Question: Directions: Key of the dictionary should be word and value should be the number of times that word has appeared in the paragraph, sort the dictionary in descending order. Only display words that have 4 or more letters in them.
'''
text = """The goal is to turn data into information and information into insight .
You can have data without information but you cannot have information without data ."""
'''
I've been working on this problem but can't seem to only display words that have 4 or more letters in them. Any help would be greatly appreciated, thank you.
Output is supposed to

This is what I've done so far
'''
# clean up string 'text'
for char in '-.,
':
text=text.replace(char,' ')
text = text.lower()
words_list = text.split(' ')
#define dictionary
words_dict = {}
#Count number of times each word comes up in list of words (in dictionary)
for word in words_list:
if word not in words_dict:
words_dict[word] = 0
words_dict[word] += 1
#sort dictionary by number of occurences
sorted(words_dict.items(), key = lambda x: x[1], reverse = True)
'''
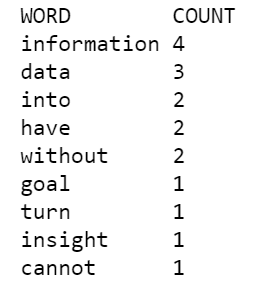
Answer: Only added a filter by length to original code
'''
text = """The goal is to turn data into information and information into insight .
You can have data without information but you cannot have information without data ."""
# clean up string 'text'
for char in '-.,
':
text=text.replace(char,' ')
text = text.lower()
words_list = text.split(' ')
#define dictionary
words_dict = {}
#Count number of times each word comes up in list of words (in dictionary)
for word in words_list:
if word not in words_dict:
words_dict[word] = 0
words_dict[word] += 1
# Filter words
filtered = {word:count for word,count in words_dict.items() if len(word) >= 4}
#sort dictionary by number of occurences
result = sorted(filtered.items(), key = lambda x: x[1], reverse = True)
print('{:<15} {:<4}'.format('Word', 'Count'))
for word, count in result:
print(f'{word:15} {count:4}')
'''
'''
Word Count
information 4
data 3
into 2
have 2
without 2
goal 1
turn 1
insight 1
cannot 1
'''